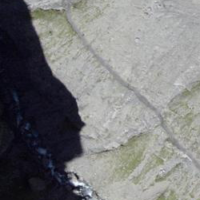
EUNIS habitat code: 48
Species observed at this site:
Rupicapra rupicapra
Saxifraga aizoides